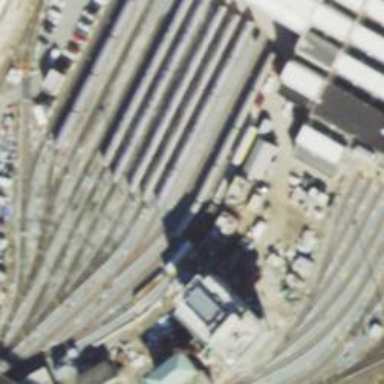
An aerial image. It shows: Electrified rail passing through service yard.